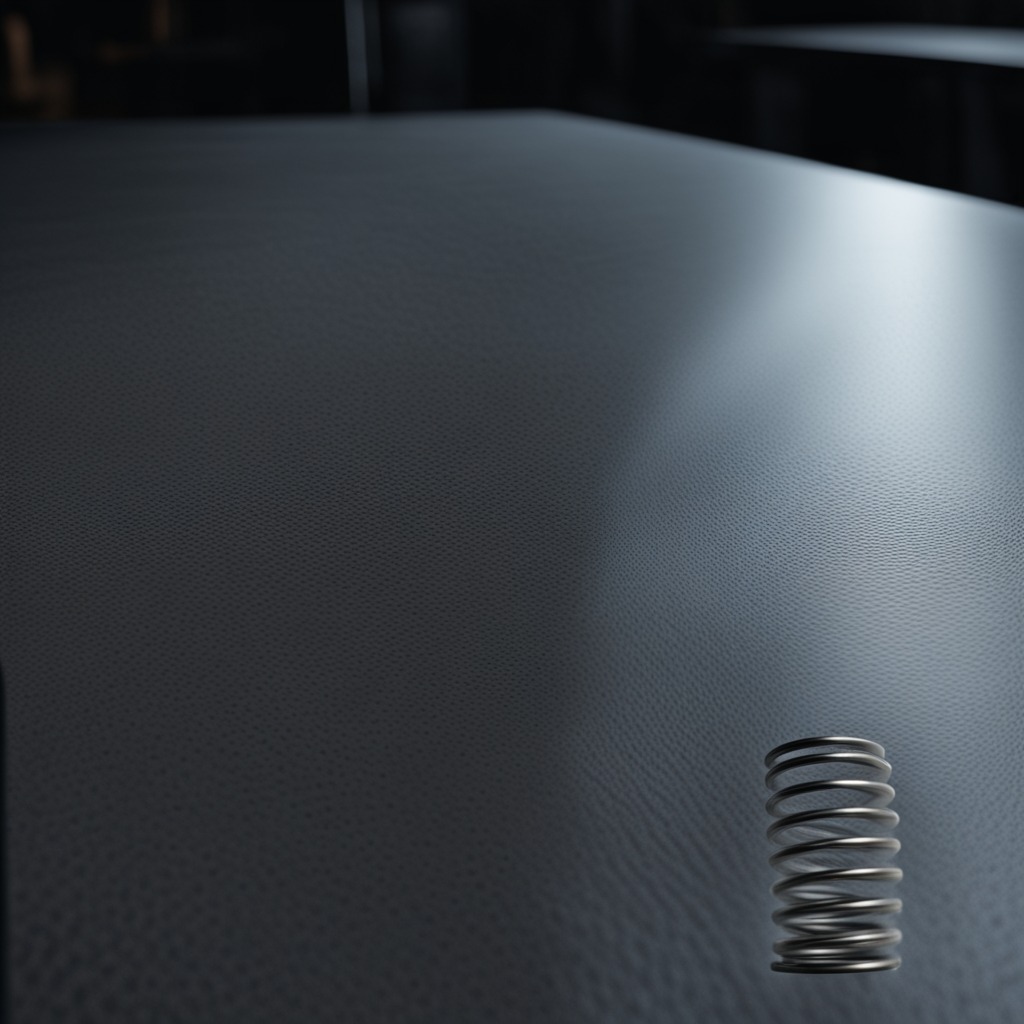
A coiled metal spring is lying on a clean granite table inside a workshop at night dim ambient light soft shadows worn but